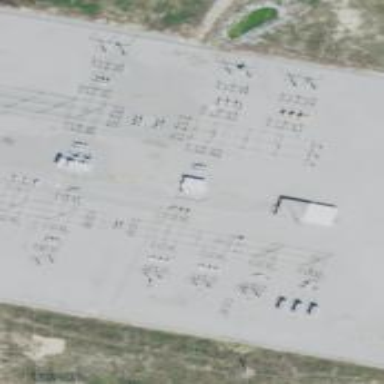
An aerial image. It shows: Switch used for power control.